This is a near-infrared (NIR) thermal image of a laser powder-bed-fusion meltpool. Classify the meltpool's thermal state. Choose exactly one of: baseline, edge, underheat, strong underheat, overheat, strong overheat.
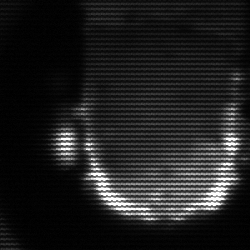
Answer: baseline